Interaction volume radius: 10 \u00c5
Interaction volume height: 15 \u00c5
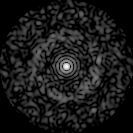
Disorder parameter: 0.8209